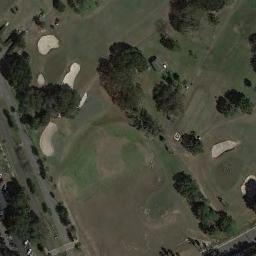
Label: golf_course